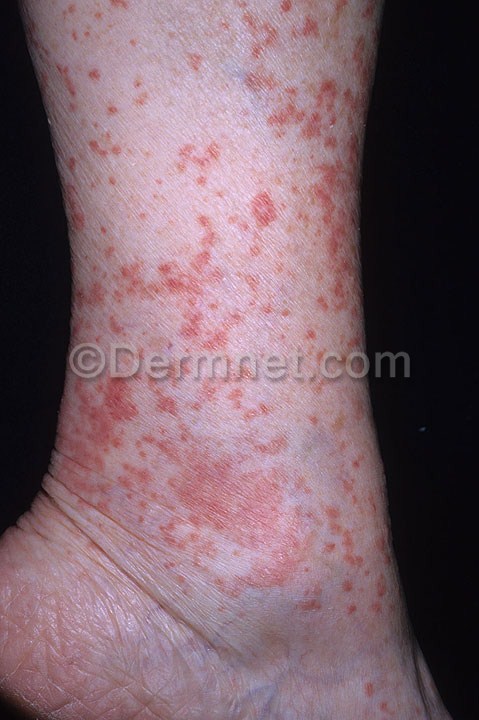
Disease: Vasculitis Photos